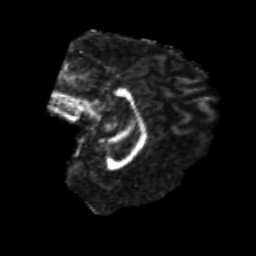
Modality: FA
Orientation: sagittal
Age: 23
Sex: female
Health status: healthy
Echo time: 0.074 s